Interaction volume radius: 5 \u00c5
Interaction volume height: 40 \u00c5
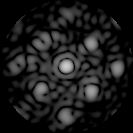
Disorder parameter: 0.3134